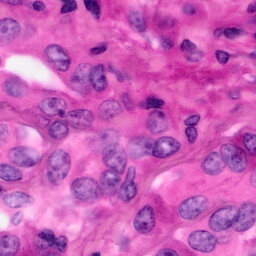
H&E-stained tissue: Pancreatic